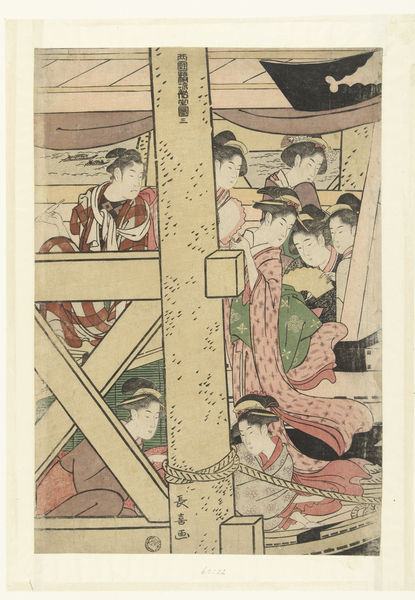
Titel: Genietend van de avondkoelte op een boot te Ryogoku
Künstler: Momokawa Choki
Standort: Amsterdam
Institution: Rijksmuseum
Schlagwörter: mann, wasser, wolken, frauen, gelb, grün, frau, frisur, holz, schwarz, zeichen, zeichnung, blick, rot, beige, fächer, schleife, architektur, haare, rosa, arbeit, boot, japan, schiff, schrift, segel, papier, graphik, rauchen, schriftzeichen, segeln, seil, asien, druck, druckgraphik, text, stempel, herrscher, china, konkubine, umhänge, weben, haartracht, holzbalken, bauwerk, kimono, schwazr